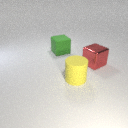
large red metal cube behind large yellow rubber cylinder